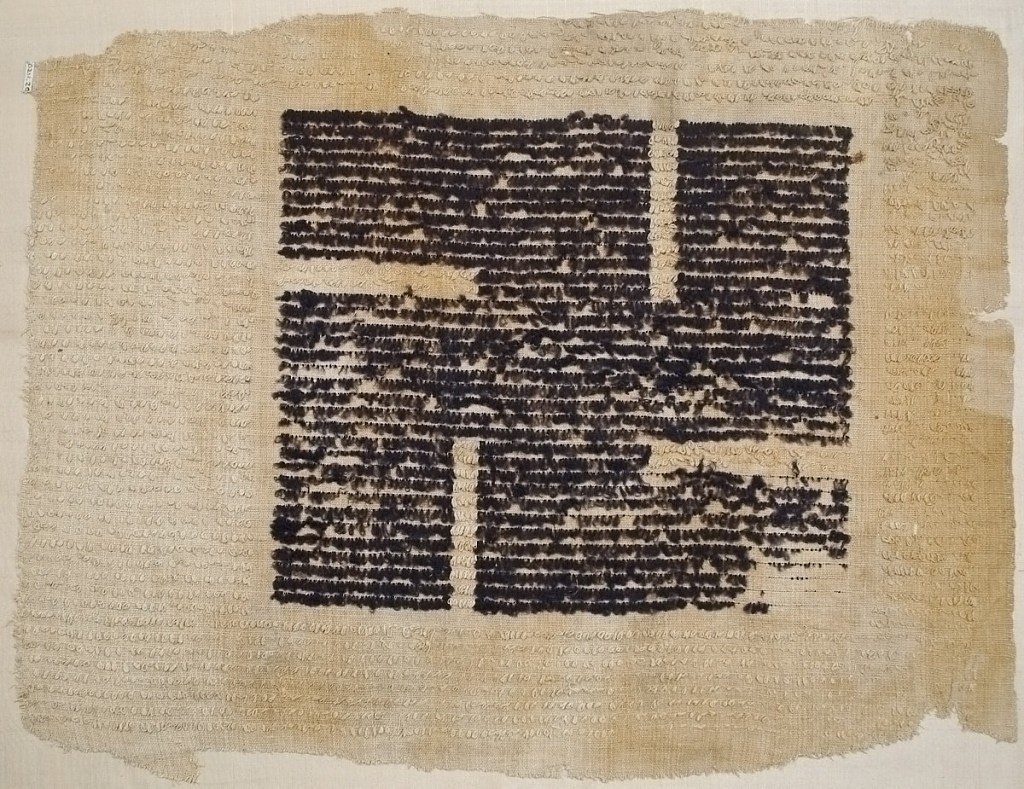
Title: Textile
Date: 4th–5th century
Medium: Warp; S-spun linen. Wefts; S-spun linen, S-spun wool Technique: supplementary weft loops in plain weave foundation
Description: In the center a large swastika formed of purple loops on a field of natural colored loops.